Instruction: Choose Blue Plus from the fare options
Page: flights
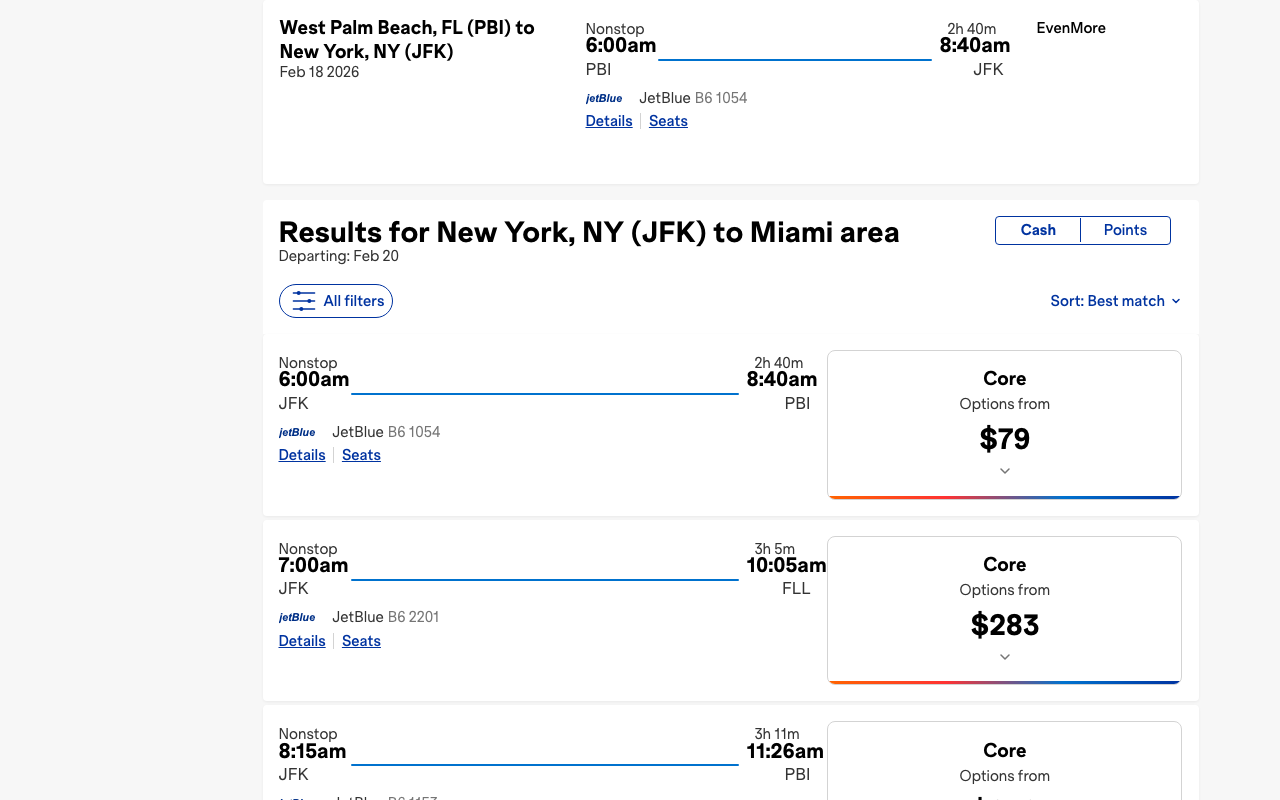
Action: click